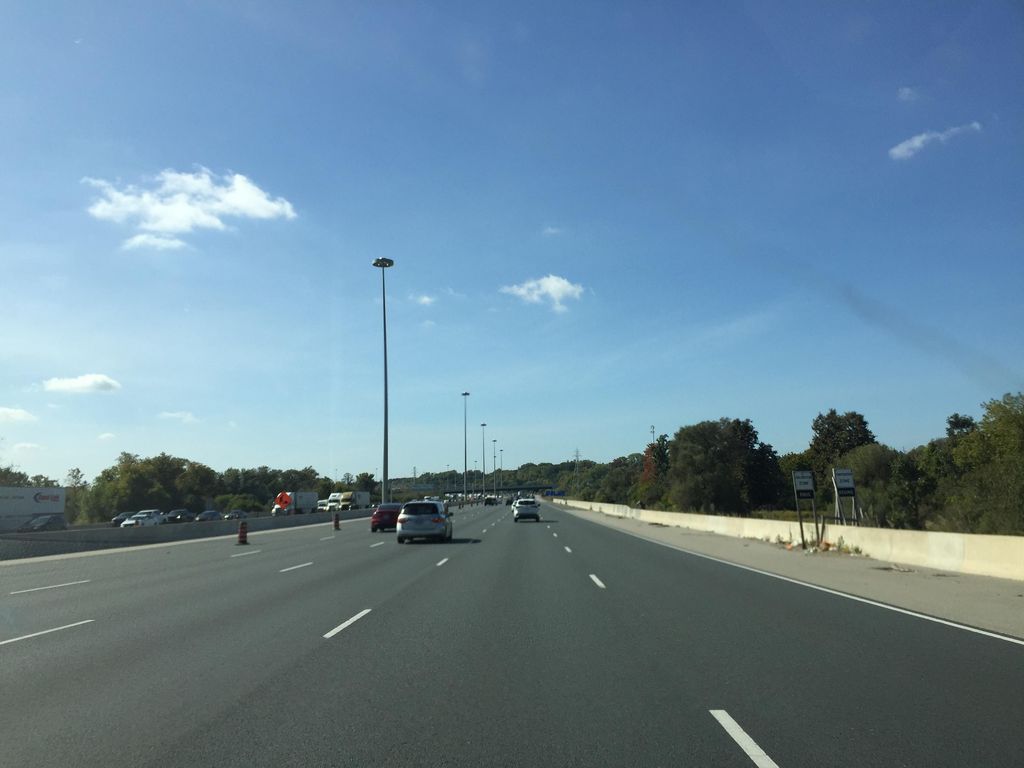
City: kitchener-waterloo